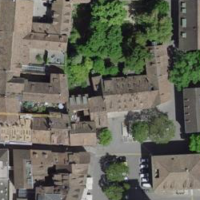
EUNIS habitat code: 54
Species observed at this site:
Milvus milvus
Hedera helix
Acer negundo